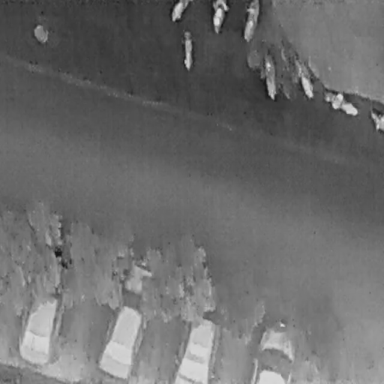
There are four Cars in the infrared image.